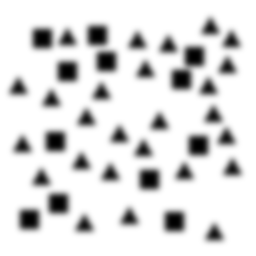
Squares: 12
Triangles: 26
Stars: 0
Total shapes: 38